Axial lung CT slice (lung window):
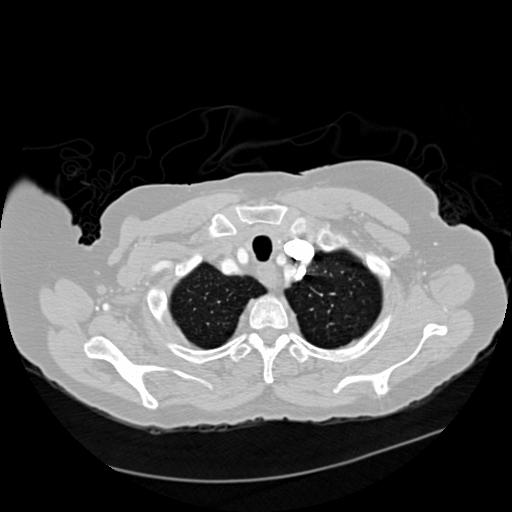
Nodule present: no